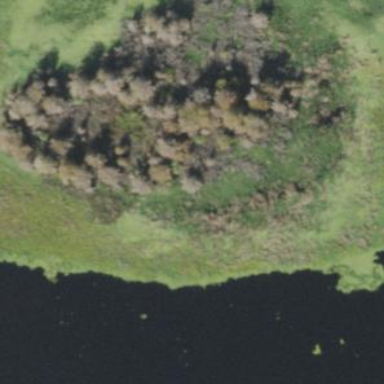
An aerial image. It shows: Swampy wetland with needle-leaved vegetation.